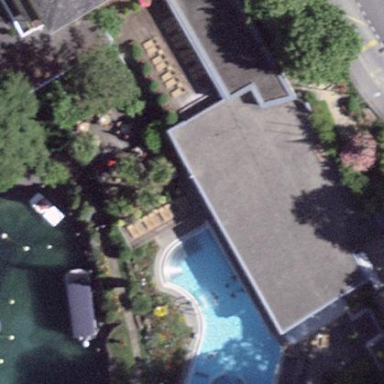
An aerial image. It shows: Water park.